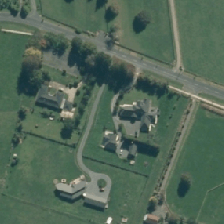
Land cover: urban_build_up